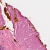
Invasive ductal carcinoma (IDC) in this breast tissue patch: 0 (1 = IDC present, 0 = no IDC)